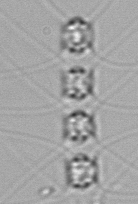
Label: Chaetoceros_didymus